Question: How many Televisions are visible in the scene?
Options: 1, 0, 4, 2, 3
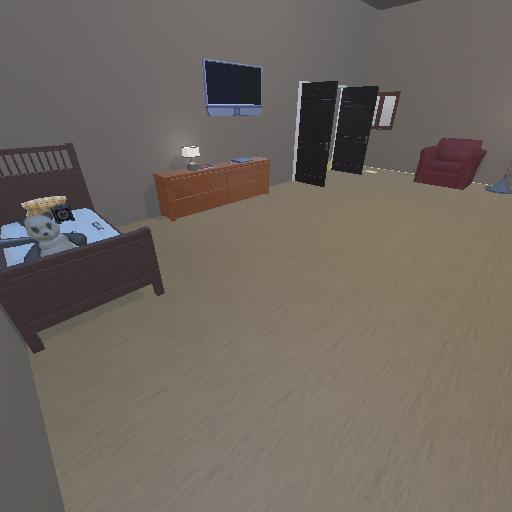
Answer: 1